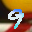
Label: 9